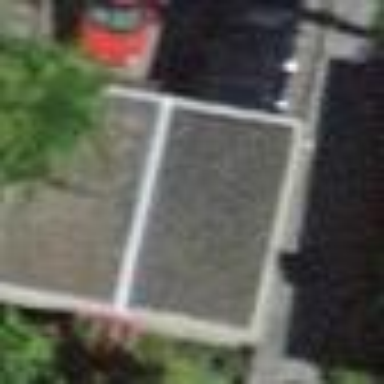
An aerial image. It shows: Garage building.